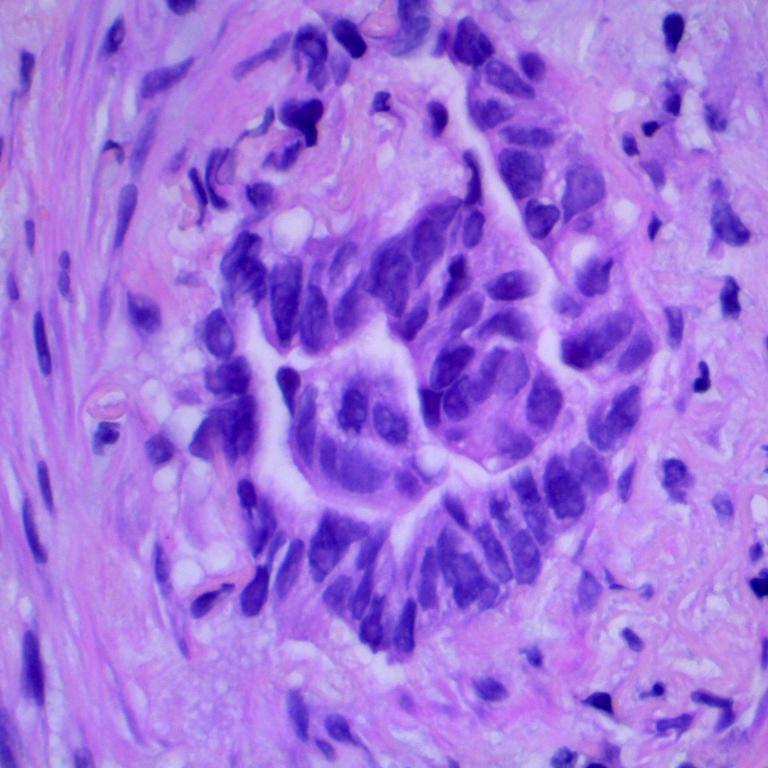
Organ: lung
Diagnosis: adenocarcinomas